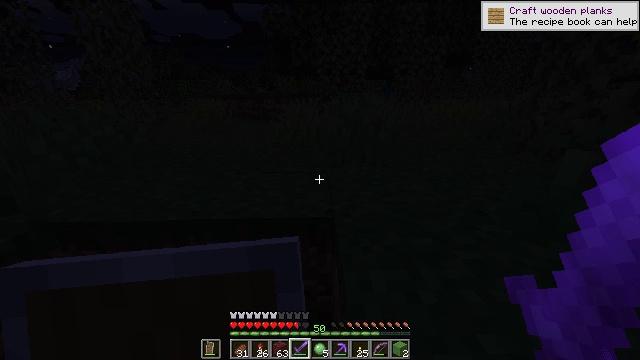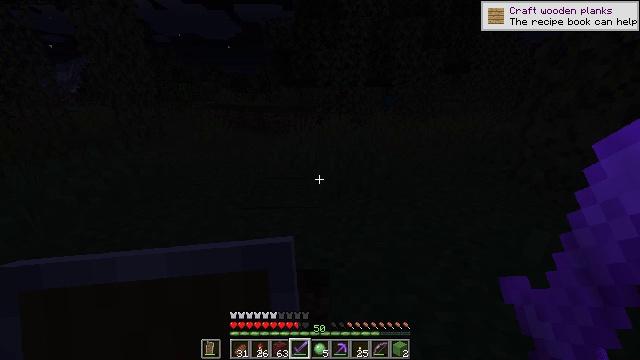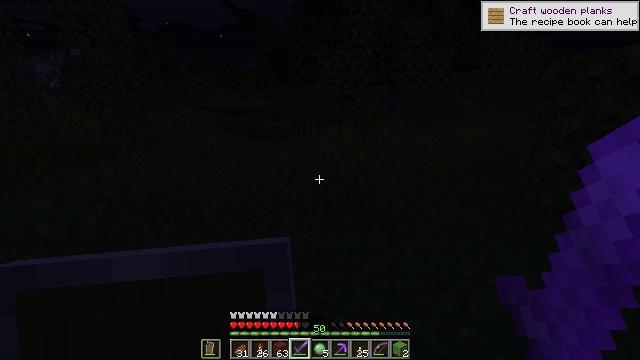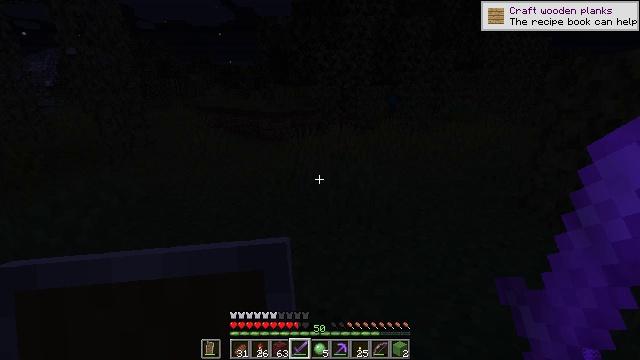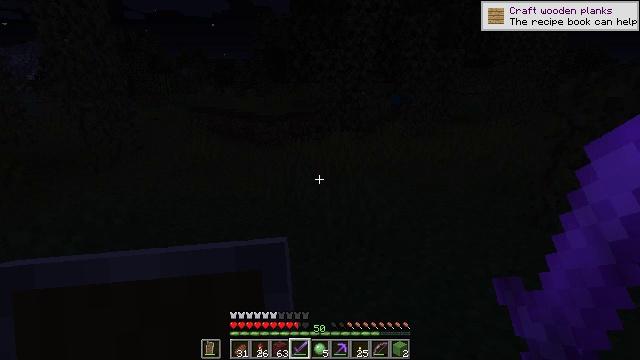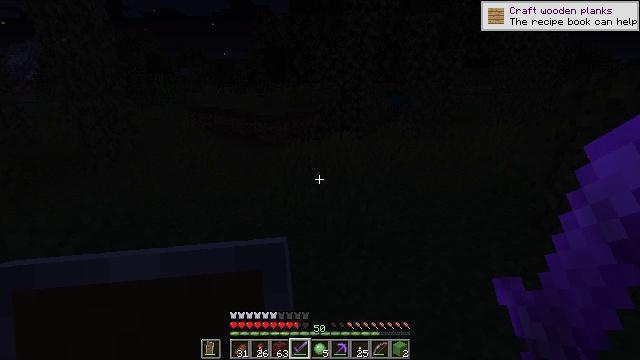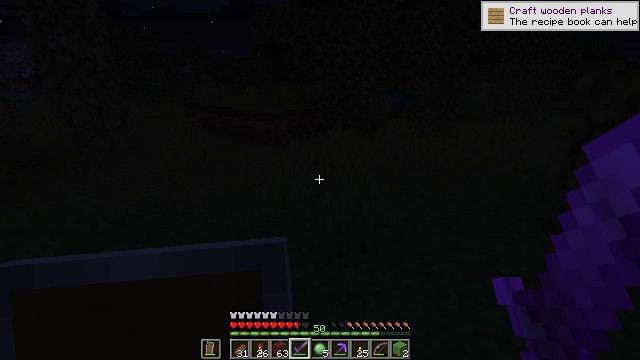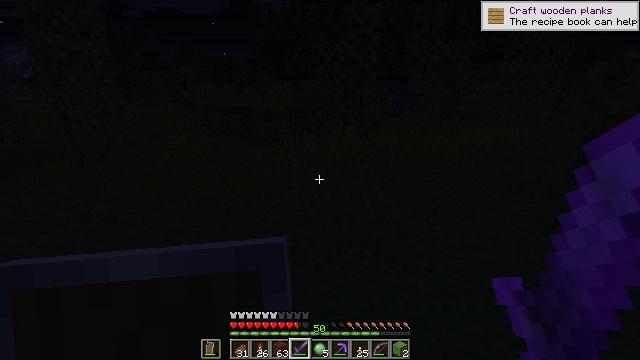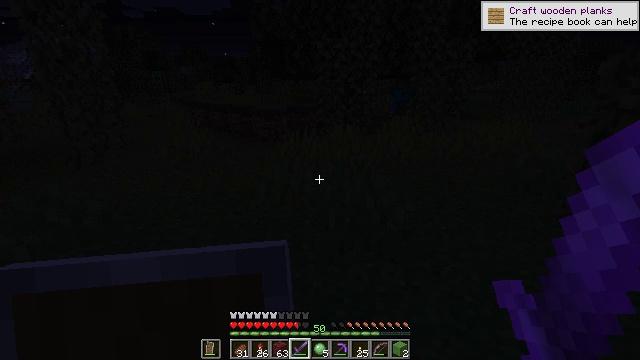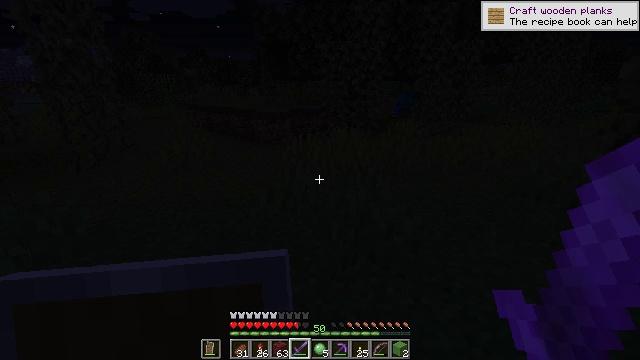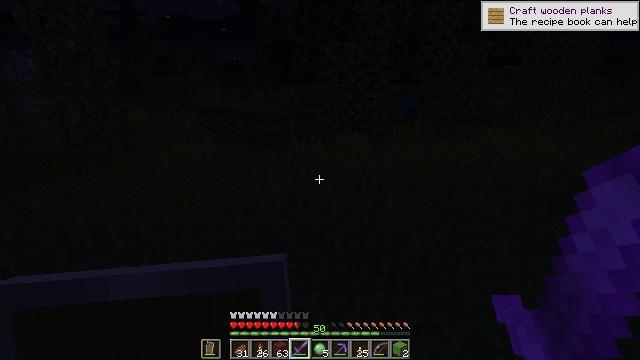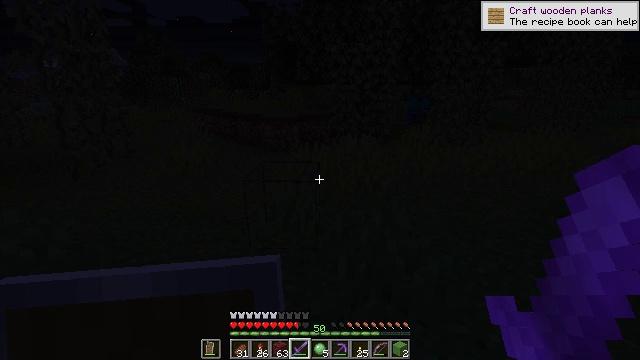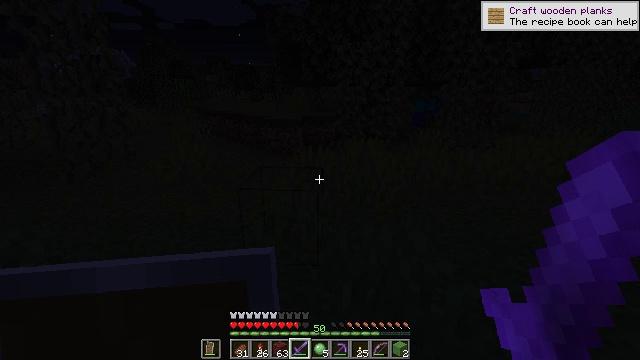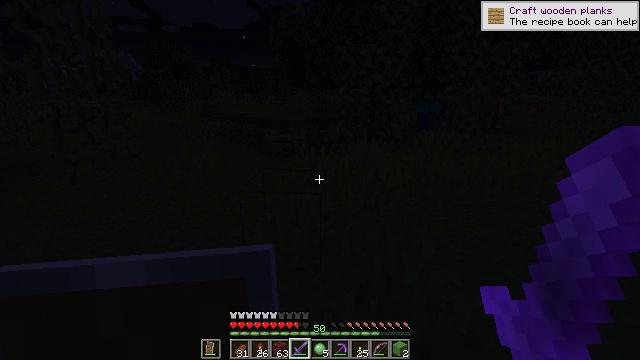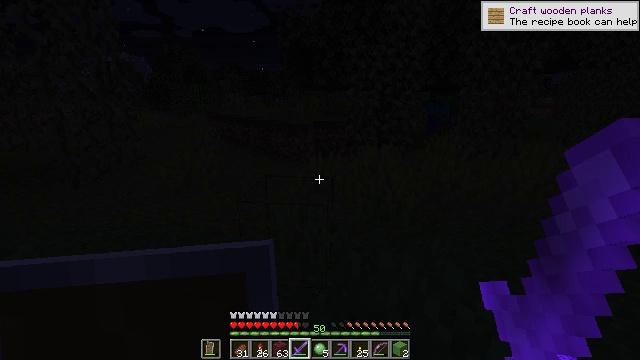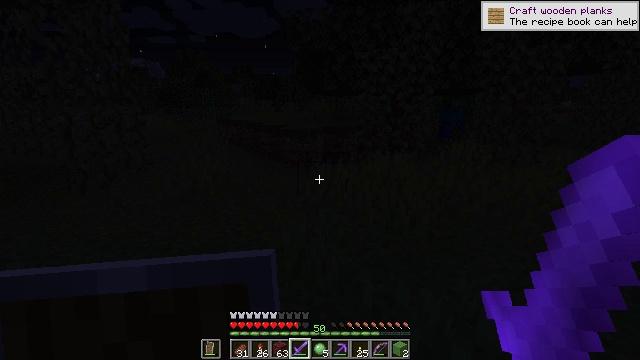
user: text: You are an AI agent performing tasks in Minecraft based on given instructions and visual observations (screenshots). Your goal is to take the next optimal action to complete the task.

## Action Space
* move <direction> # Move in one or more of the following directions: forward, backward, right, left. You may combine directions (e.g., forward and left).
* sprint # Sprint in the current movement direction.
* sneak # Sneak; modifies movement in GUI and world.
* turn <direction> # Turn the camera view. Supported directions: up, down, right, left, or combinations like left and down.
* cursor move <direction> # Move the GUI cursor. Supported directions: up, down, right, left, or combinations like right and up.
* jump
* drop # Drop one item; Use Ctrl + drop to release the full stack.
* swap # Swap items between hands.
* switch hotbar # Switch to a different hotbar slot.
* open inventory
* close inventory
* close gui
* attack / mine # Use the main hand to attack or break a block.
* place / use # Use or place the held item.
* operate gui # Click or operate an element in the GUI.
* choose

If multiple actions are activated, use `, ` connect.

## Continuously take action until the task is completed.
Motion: motion action
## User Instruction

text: Collect vines by mining them.
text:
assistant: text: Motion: move forward, jump
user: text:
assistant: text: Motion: move forward, jump
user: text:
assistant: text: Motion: move forward, jump
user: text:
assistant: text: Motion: move forward, jump
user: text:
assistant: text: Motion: move forward
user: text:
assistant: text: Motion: move forward
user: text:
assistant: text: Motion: move forward
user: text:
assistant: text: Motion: move forward
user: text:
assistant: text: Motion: move forward
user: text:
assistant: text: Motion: move forward
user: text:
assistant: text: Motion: move forward, turn left
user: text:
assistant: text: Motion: move forward, turn left
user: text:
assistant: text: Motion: move forward
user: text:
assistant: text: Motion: move forward, turn left
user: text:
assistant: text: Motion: move forward, turn left
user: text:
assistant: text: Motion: move forward, turn left and up
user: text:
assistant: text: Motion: turn left and up
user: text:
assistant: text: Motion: move forward, turn left and up
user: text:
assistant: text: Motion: move forward, turn left and up
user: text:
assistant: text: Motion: no_op
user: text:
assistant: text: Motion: move forward
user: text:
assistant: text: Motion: move forward, turn left
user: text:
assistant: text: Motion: move forward, turn left
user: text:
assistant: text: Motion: move forward, turn left
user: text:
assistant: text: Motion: move forward
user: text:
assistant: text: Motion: move forward
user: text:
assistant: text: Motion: move forward
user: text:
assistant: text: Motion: move forward
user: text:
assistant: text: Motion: move forward
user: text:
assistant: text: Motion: move forward